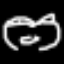
Label: frog